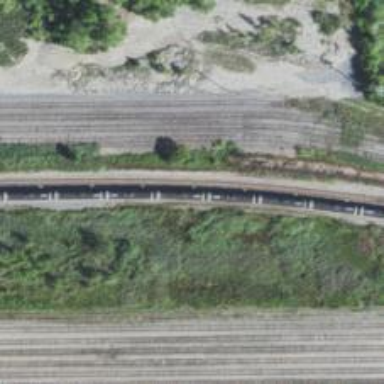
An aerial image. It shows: Railway track.